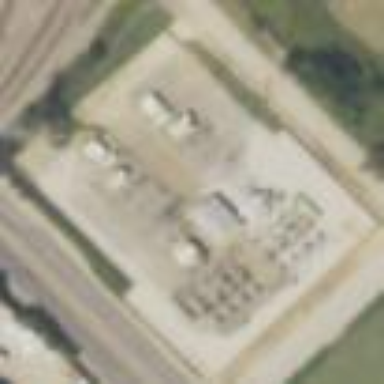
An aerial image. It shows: Outdoor distribution substation.